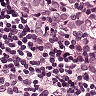
Metastatic tissue present: yes